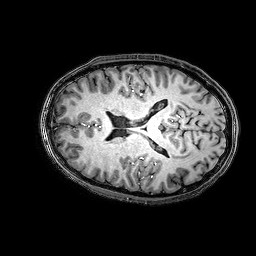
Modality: T1w
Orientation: axial
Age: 24
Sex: male
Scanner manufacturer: philips
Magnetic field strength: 3 T
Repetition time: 0.009 s
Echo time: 0.00351 s